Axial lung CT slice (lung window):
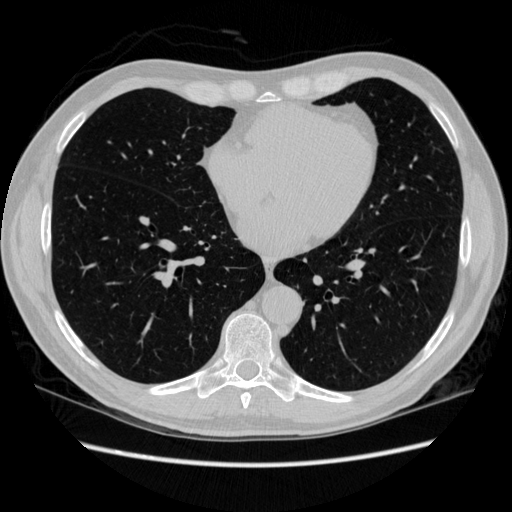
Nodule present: no